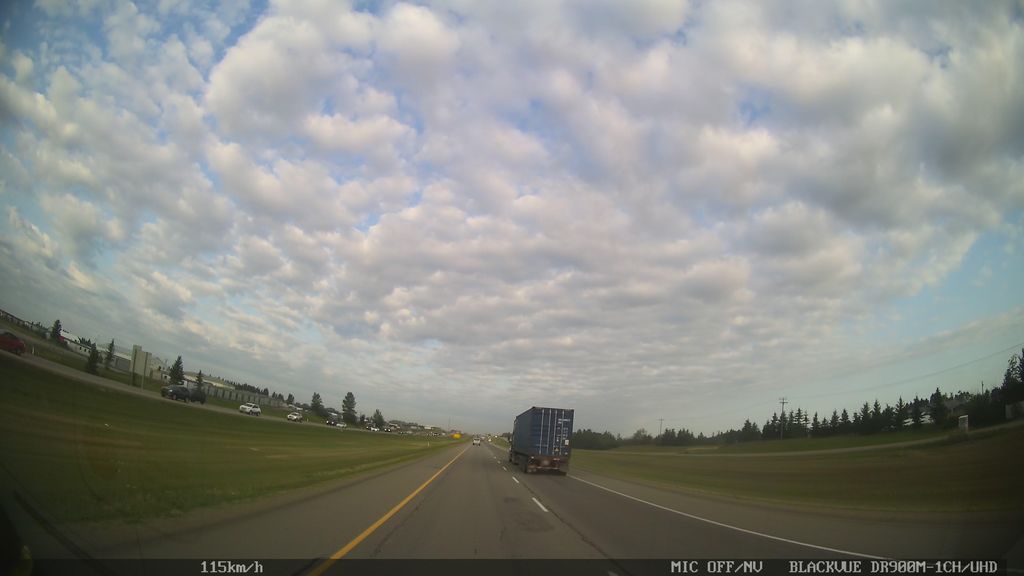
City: edmonton